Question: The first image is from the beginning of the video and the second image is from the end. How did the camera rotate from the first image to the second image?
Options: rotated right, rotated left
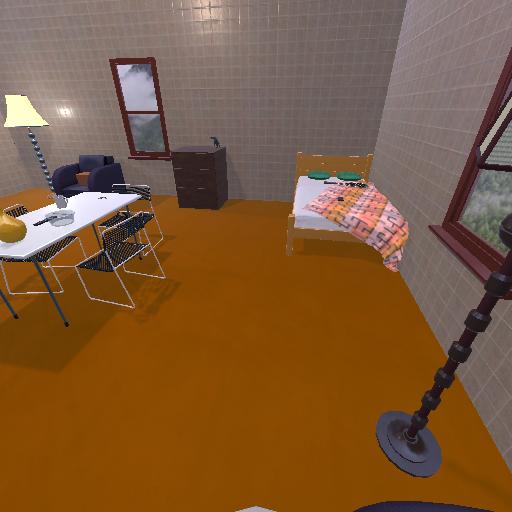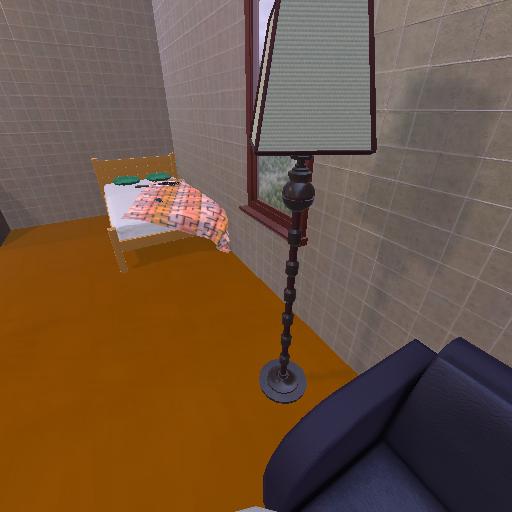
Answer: rotated right